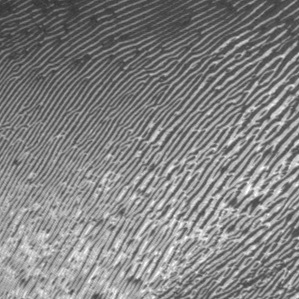
Label: frost